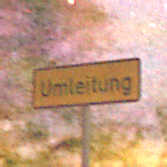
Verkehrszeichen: Umleitungsankuendigung
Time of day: Night
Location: Outdoor (Nature)
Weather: Clear
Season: NotSpecified
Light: Natural